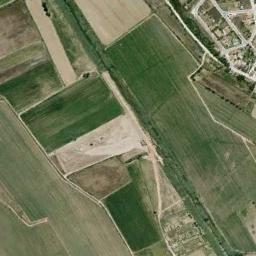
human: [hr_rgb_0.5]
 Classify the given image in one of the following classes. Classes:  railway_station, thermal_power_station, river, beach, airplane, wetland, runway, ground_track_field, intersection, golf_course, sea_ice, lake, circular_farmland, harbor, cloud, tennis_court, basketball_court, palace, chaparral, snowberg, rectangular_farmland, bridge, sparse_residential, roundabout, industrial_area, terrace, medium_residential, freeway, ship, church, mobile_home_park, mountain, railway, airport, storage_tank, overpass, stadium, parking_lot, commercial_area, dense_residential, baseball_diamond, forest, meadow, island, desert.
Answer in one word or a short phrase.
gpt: rectangular_farmland